Interaction volume radius: 5 \u00c5
Interaction volume height: 10 \u00c5
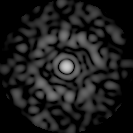
Disorder parameter: 0.8148